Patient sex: M
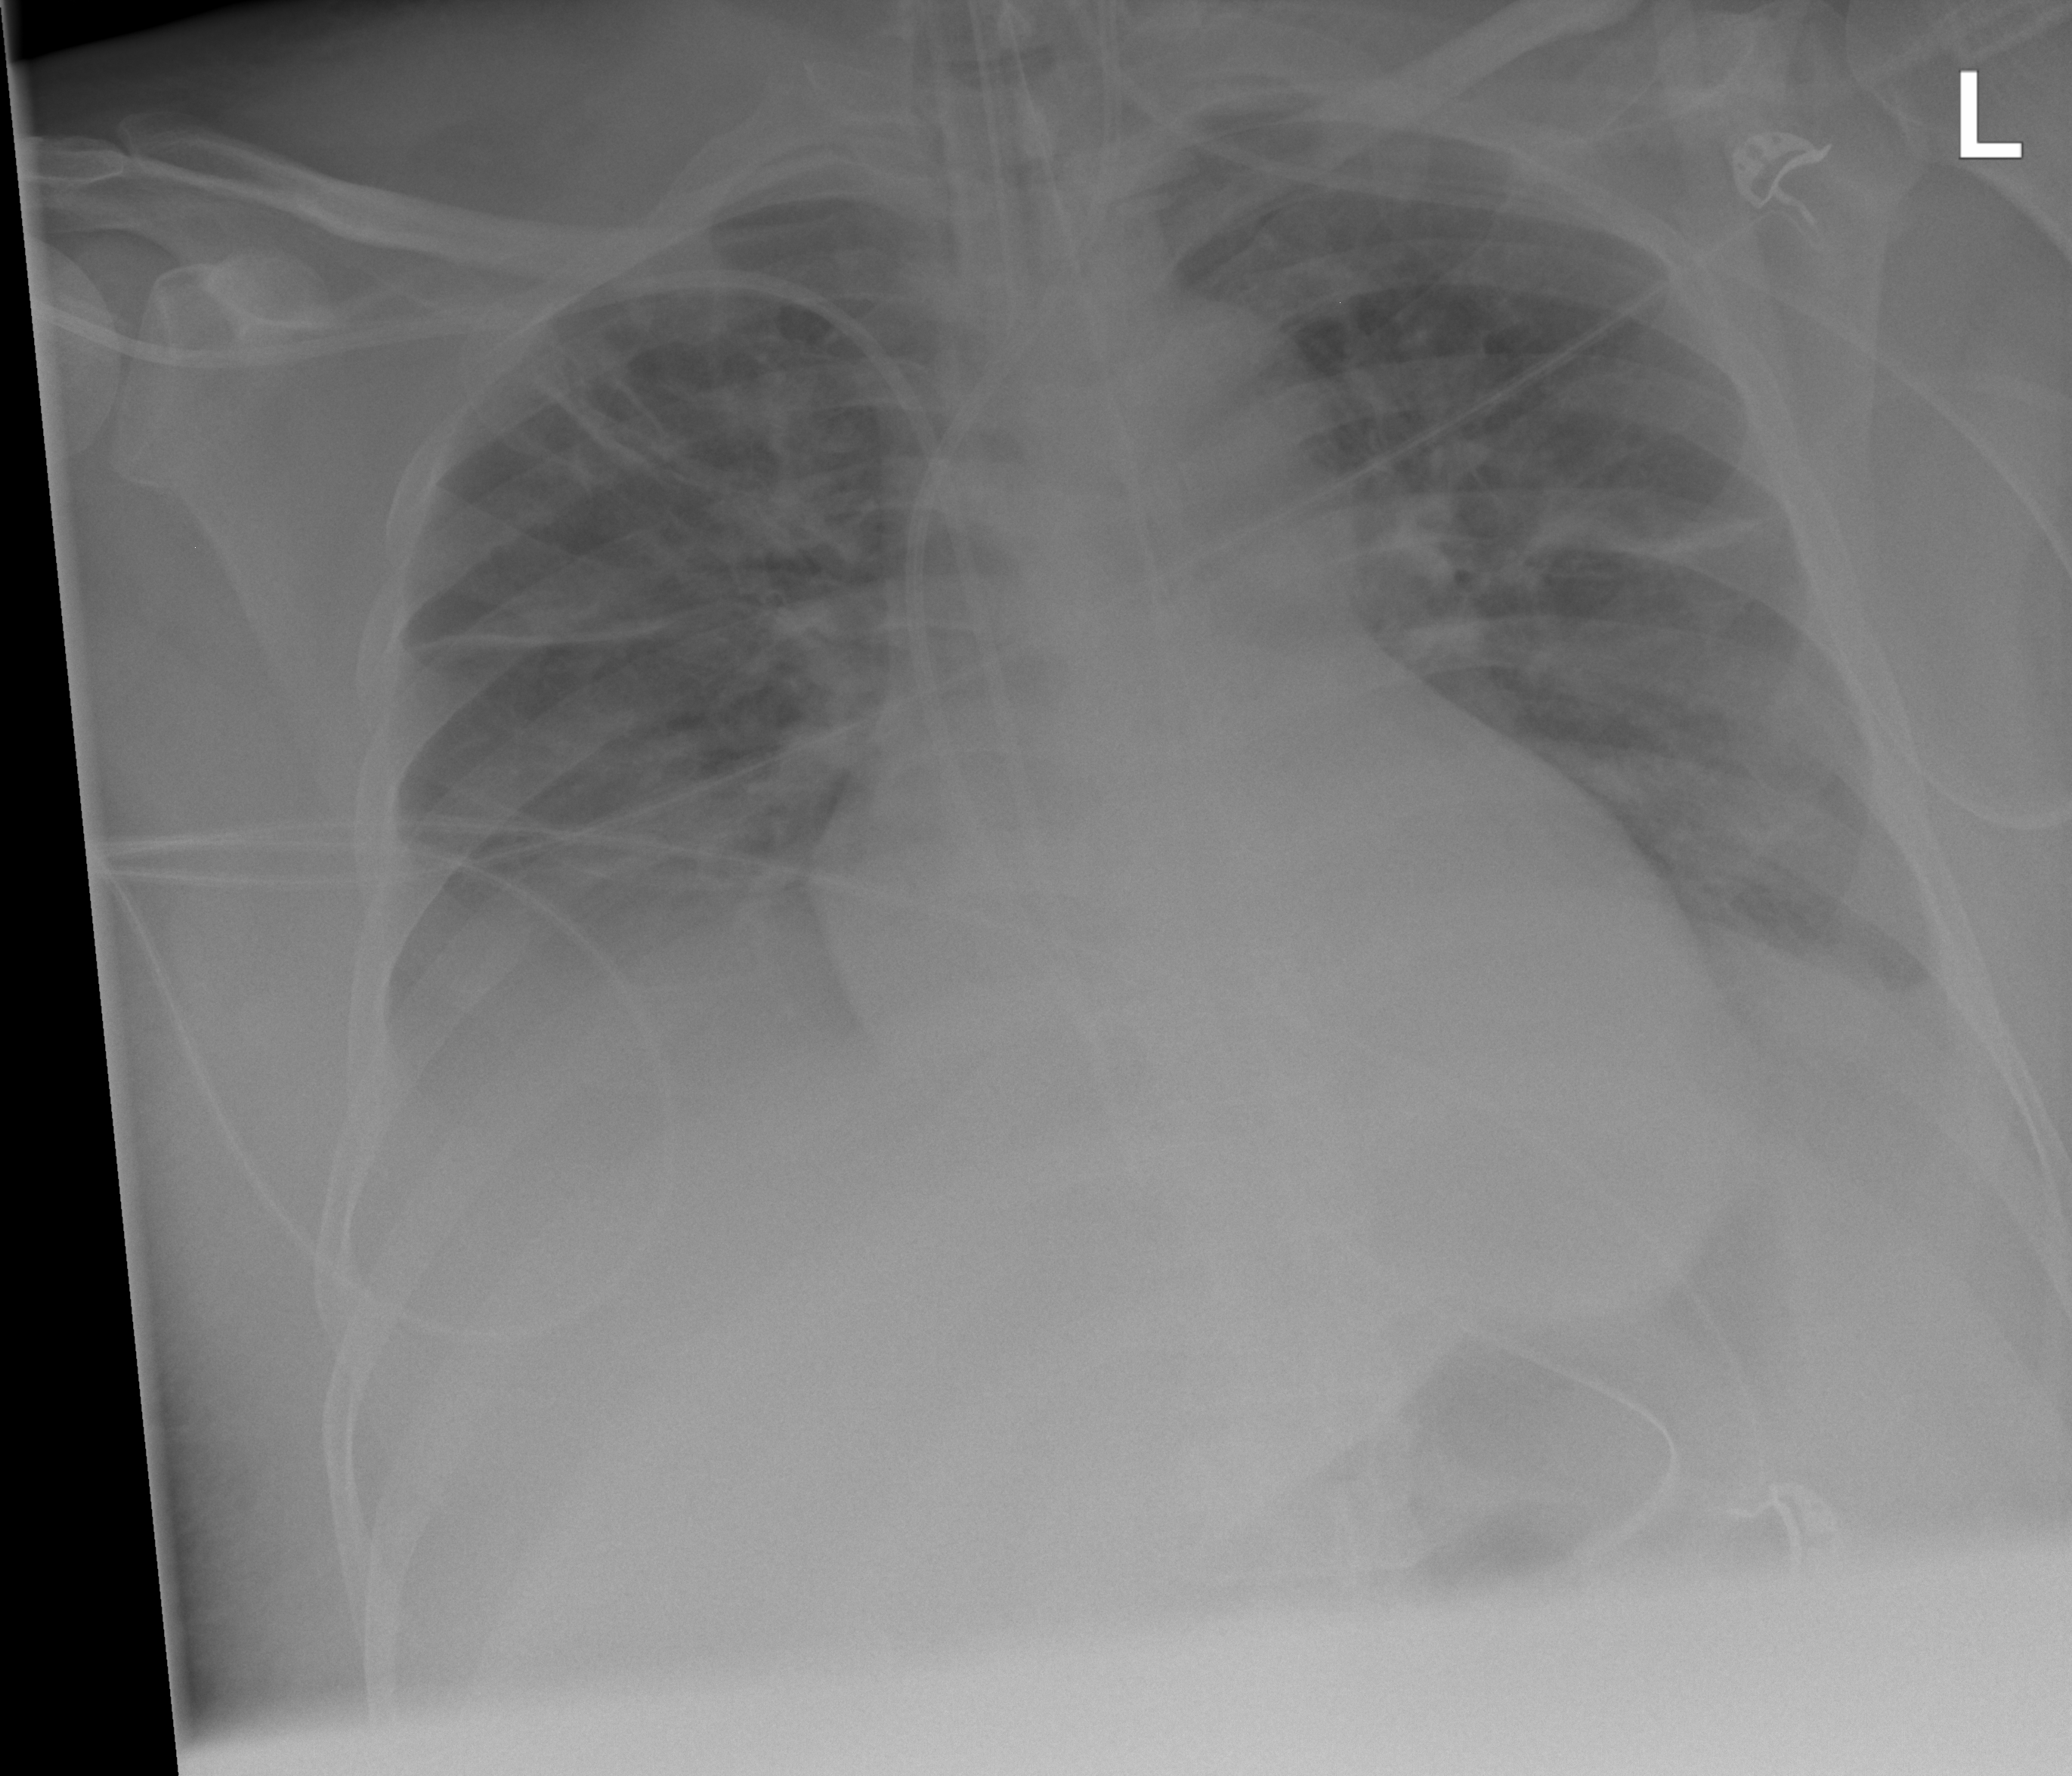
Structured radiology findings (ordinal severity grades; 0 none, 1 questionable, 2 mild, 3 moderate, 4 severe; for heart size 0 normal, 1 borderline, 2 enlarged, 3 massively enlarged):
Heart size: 2
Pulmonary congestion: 2
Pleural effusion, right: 3
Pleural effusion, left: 3
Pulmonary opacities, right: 0
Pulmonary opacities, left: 0
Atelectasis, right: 3
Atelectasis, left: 2